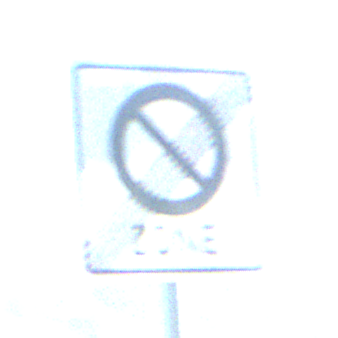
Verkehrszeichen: EndeEingeschraenktesHalteverbotZone
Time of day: Night
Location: Outdoor (Nature)
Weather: PartlyCloudy
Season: NotSpecified
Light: Natural